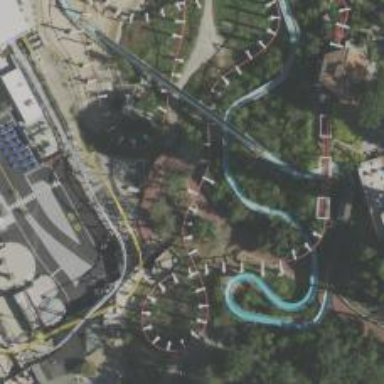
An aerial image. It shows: Thrilling roller coaster attraction.